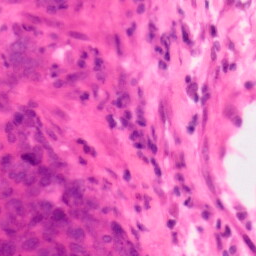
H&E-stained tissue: Colon